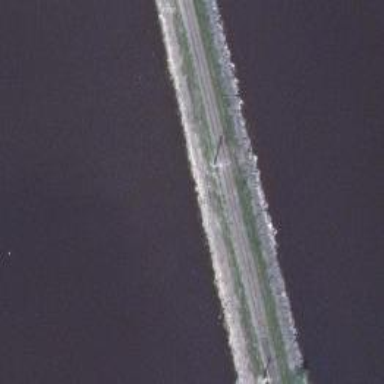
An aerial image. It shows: Continuous rail on embankment.